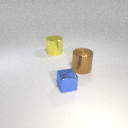
large brown metal cylinder behind small blue metal cube